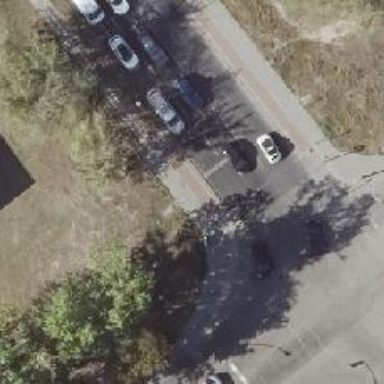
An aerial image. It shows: Sidewalk along the footway.